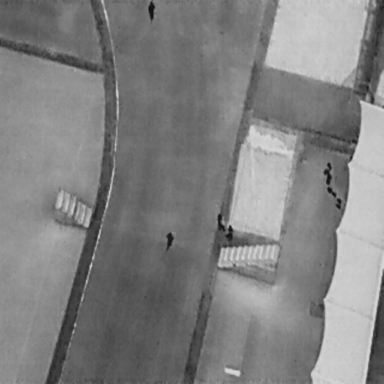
There are four People in the infrared image.